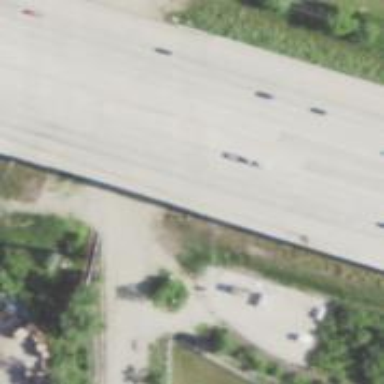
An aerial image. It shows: Bridge over motorway.